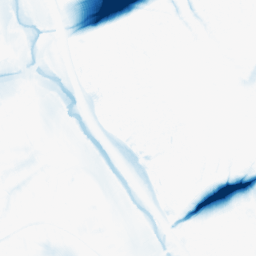
Category: morphological
Decomposition family: morphological_ellipse
Decomposition parameters: operation: closing
width: 50
height: 30
Upsampling method: bicubic
Upsampling parameters: scale: 4
Upsampling scale: 4